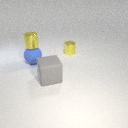
large blue rubber sphere below small yellow metal cylinder